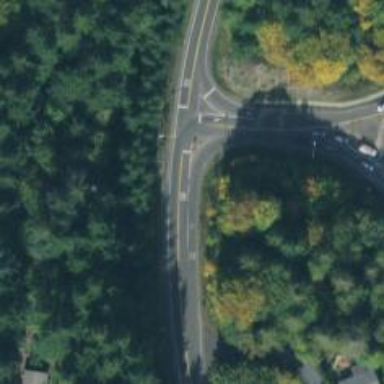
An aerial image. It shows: Secondary link road.